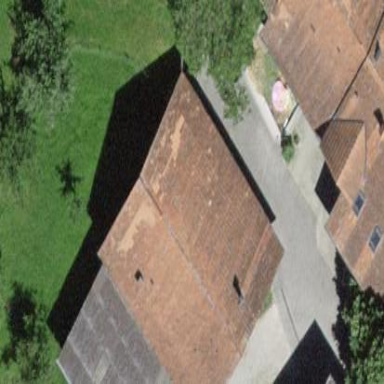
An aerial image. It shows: Shed.